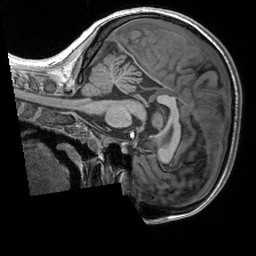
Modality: T1w
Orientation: sagittal
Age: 18
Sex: female
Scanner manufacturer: siemens
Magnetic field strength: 3 T
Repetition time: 2.4 s
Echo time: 0.00191 s